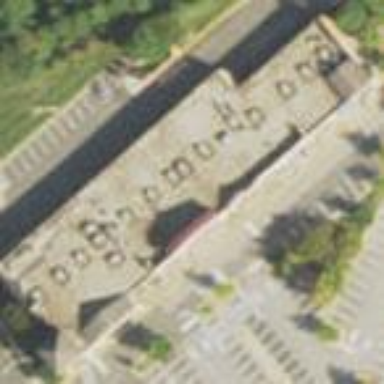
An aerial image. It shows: Retail building.